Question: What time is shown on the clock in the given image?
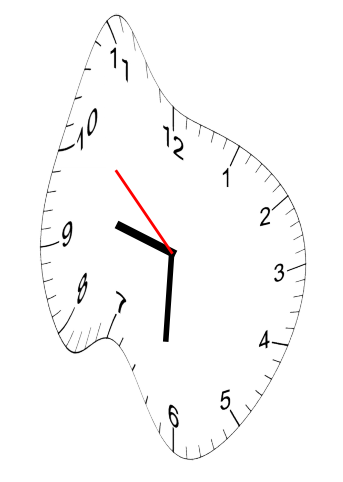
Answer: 09:30:52